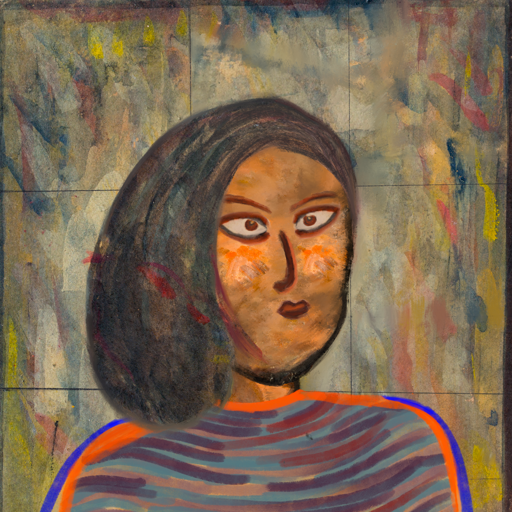
Background: GypsyMother, Head And Neck Side: Gypsy_Queen, Face Side: Roy_Bahadur, Bust: Experience, Hair Side: Gypsy_Mother, Head Accessory: Blank, Second Necklace: Blank, Necklace: Blank, Baby: Blank